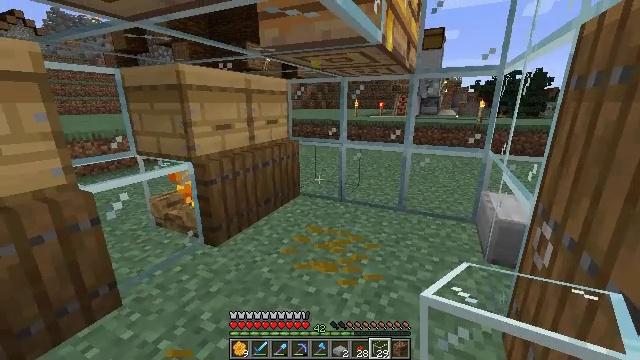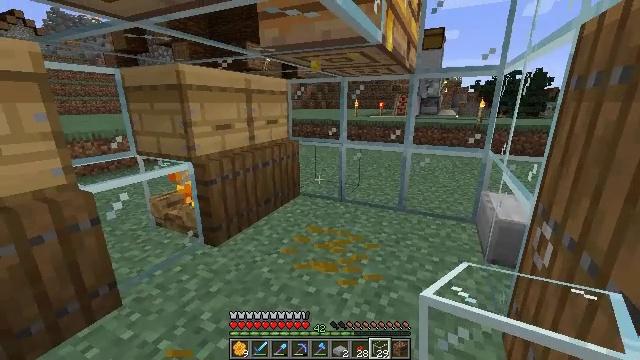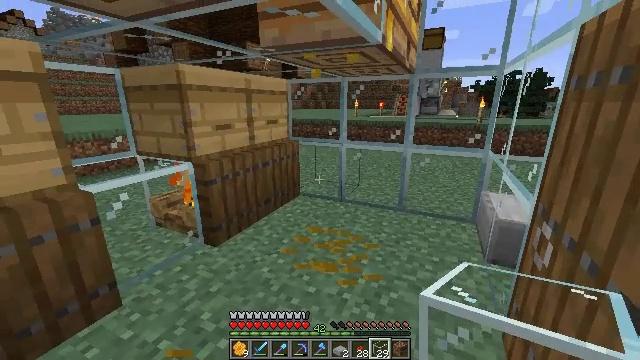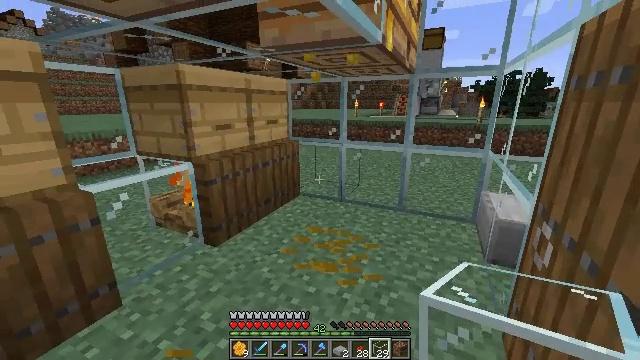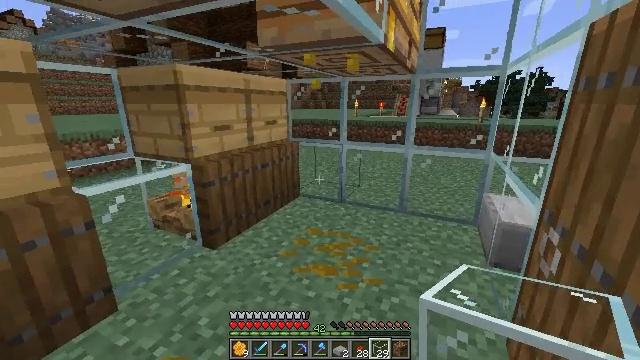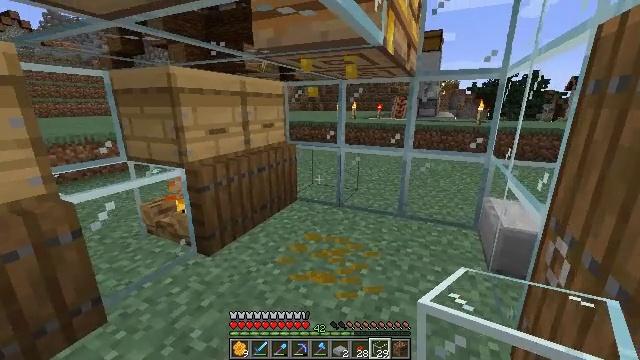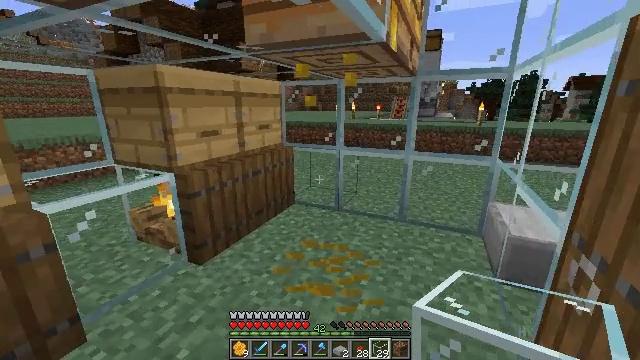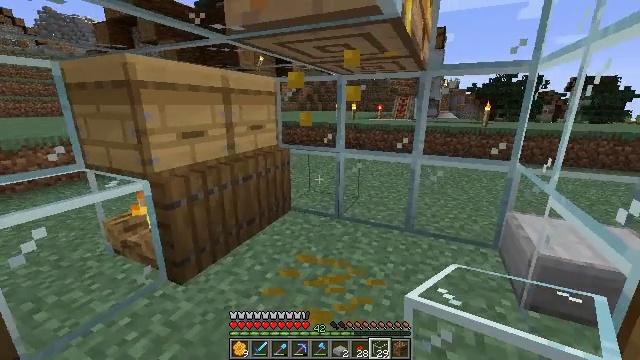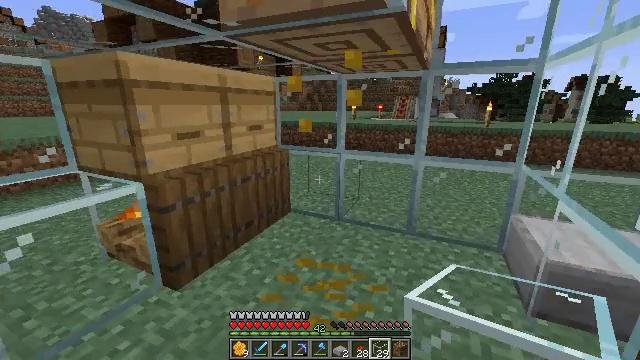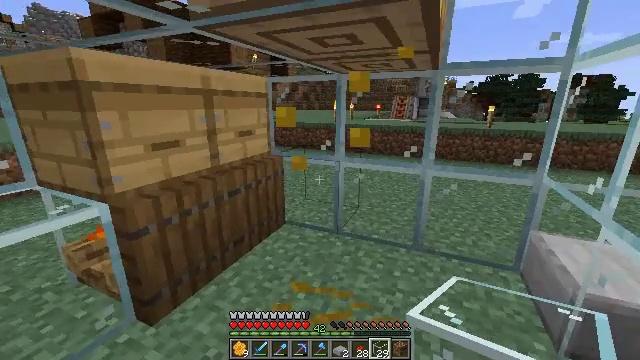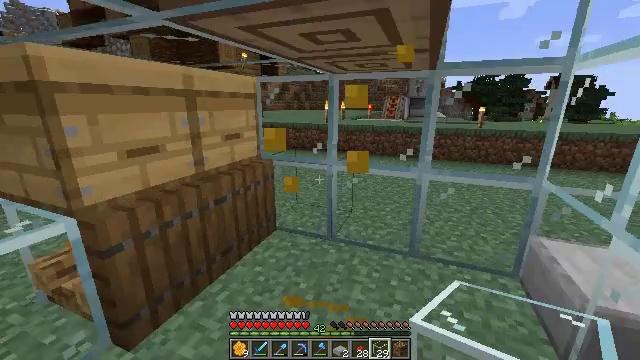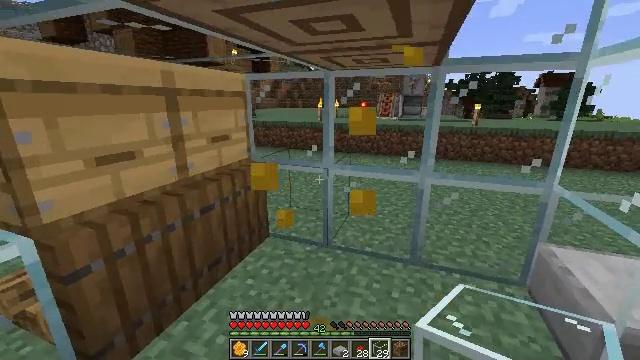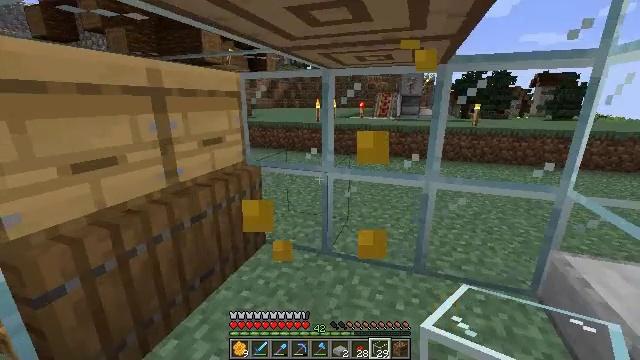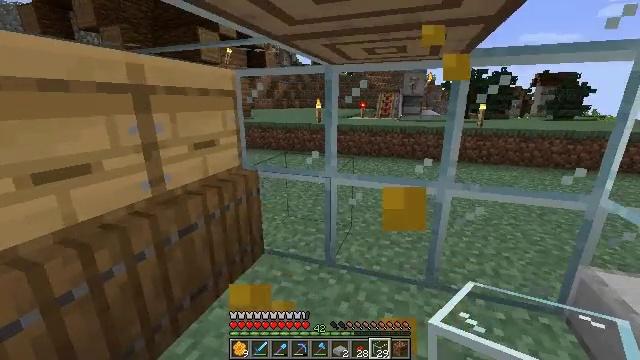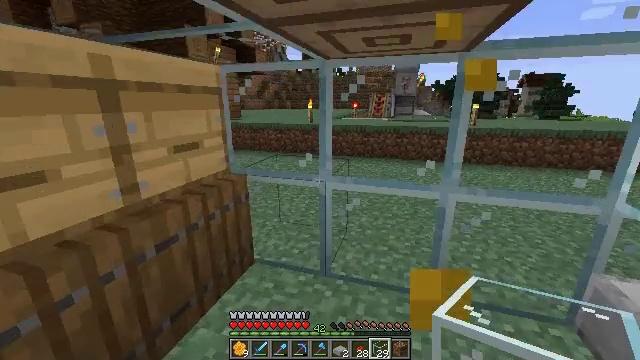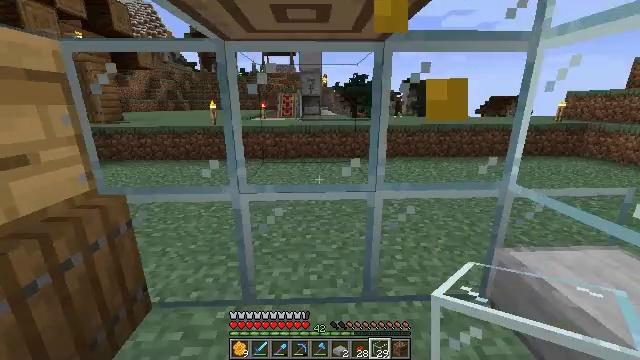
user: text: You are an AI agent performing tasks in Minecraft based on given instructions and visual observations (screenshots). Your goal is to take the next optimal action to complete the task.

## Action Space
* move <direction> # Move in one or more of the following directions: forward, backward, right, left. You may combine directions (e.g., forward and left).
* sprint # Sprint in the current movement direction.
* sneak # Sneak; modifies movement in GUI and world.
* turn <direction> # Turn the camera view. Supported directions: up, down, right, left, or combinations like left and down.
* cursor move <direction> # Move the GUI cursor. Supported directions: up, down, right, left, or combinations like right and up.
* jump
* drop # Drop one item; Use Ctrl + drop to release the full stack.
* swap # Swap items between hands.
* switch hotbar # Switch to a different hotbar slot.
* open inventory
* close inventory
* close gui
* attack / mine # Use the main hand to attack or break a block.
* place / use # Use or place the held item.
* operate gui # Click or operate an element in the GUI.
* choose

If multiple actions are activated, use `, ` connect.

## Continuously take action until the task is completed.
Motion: motion action
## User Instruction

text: Use a crafting table to make a campfire.
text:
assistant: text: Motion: no_op
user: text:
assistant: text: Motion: no_op
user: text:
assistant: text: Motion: no_op
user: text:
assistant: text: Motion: move forward
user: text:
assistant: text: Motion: move forward
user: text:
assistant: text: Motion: move forward
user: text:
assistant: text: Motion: move forward
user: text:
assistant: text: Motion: move forward
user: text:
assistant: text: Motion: move forward
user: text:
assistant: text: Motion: move forward, turn right
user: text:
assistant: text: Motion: move forward, turn right
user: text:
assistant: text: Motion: move forward
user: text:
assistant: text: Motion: move forward
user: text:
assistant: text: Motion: move forward, turn right
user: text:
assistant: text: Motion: move forward, turn right
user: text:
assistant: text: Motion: turn right
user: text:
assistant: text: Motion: turn right
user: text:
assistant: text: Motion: turn right
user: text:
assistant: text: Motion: turn right
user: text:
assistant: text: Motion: turn left
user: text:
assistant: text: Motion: no_op
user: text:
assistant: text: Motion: no_op
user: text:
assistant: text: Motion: no_op
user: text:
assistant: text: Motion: no_op
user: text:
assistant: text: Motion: turn left
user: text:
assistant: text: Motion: turn left and up
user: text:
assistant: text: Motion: no_op
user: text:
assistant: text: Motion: no_op
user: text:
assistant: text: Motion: no_op
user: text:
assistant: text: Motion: move forward